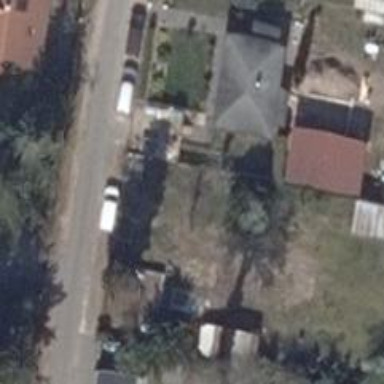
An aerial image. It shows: Driveway.